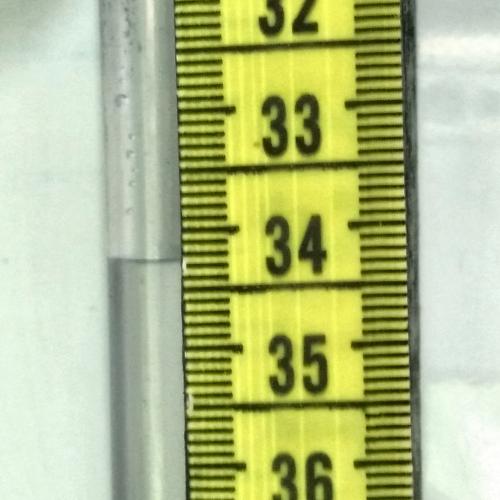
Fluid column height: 34.2 cm